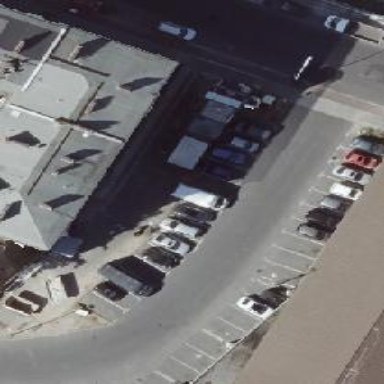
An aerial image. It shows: Normal parking space.